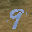
Label: 9